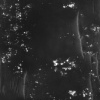
Atmospheric dust classification: not_dusty